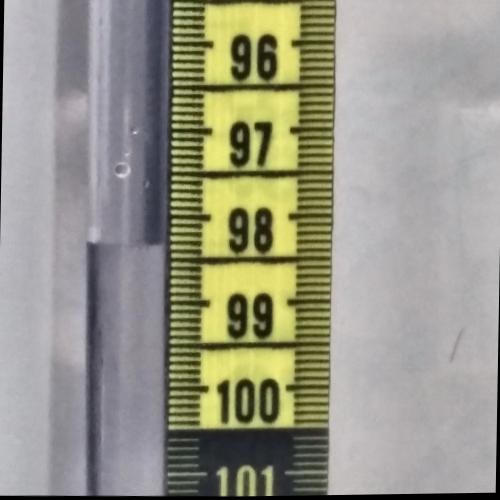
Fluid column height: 98.3 cm